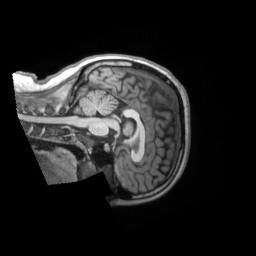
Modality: T1w
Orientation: sagittal
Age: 23
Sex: female
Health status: ill
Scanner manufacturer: siemens
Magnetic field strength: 3 T
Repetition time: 2.2 s
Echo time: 0.00157 s